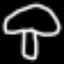
Label: mushroom